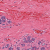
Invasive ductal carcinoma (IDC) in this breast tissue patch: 0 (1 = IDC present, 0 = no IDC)